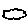
Label: cloud